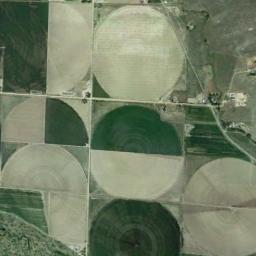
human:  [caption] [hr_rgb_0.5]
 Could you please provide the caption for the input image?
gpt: There are some half of green circle farmland in the bare land .

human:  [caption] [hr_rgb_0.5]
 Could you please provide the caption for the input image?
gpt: Several green-khaki circular farmlands or fan-shaped farmlands are on the ground and some other shapes of farmlands beside .

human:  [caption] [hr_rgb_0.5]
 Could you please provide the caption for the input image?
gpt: A few green, Light yellowish circular farmlands with a full circle, A semicircle and a large semicircle .

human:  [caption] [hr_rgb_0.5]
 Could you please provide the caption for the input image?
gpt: There are round fields in different areas .

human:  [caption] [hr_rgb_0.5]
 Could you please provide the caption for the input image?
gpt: There are some circular farmlands arranged neatly .